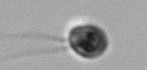
Label: flagellate